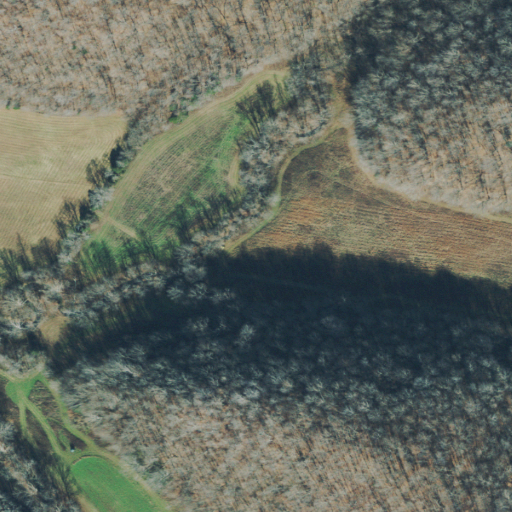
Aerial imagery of valley in Tennessee named Forhand Hollow containing deciduous forest, pasture, and mixed forest